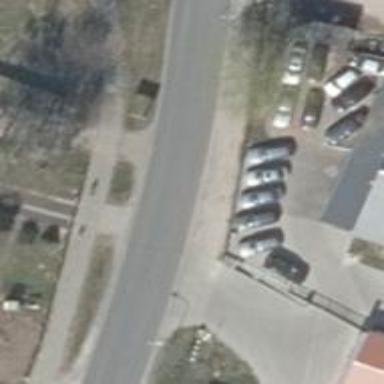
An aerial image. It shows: Secondary road with asphalt surface.